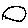
Label: circle